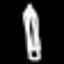
Label: pencil